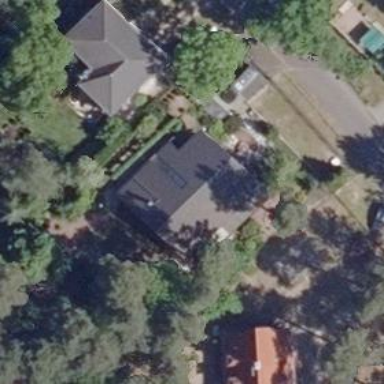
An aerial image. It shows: Detached building with gabled roof.